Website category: restaurant
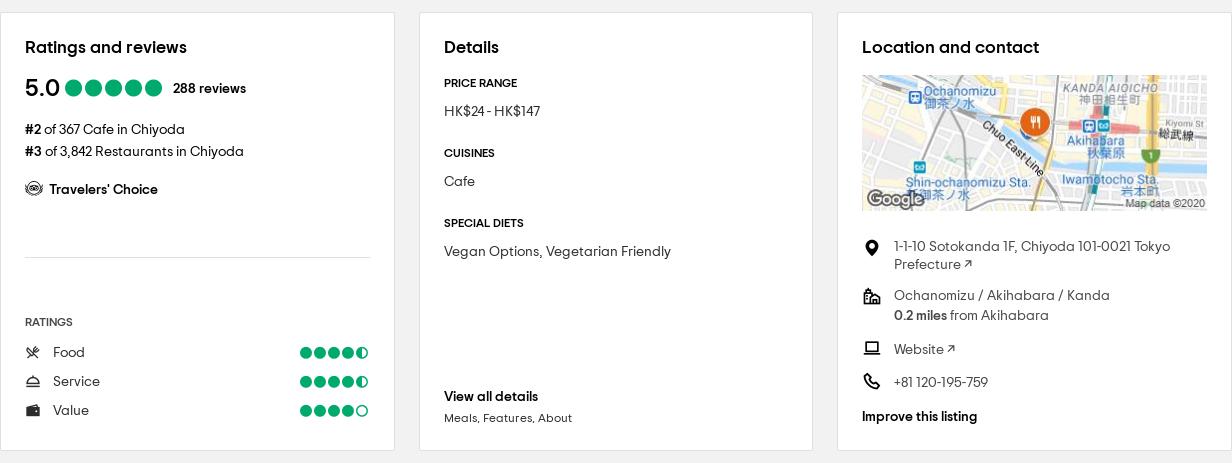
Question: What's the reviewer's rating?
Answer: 5.0

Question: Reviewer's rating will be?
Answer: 5.0

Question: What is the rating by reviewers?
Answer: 5.0

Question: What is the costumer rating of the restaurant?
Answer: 5.0

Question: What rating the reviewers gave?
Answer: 5.0

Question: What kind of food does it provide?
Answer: Cafe

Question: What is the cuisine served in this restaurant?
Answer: Cafe

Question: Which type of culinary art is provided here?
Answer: Cafe

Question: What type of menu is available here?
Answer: Cafe

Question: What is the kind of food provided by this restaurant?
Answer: Cafe

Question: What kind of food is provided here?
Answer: Cafe

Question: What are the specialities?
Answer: Cafe

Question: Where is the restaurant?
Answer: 1-1-10 Sotokanda 1F, Chiyoda 101-0021 Tokyo Prefecture

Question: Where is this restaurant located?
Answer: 1-1-10 Sotokanda 1F, Chiyoda 101-0021 Tokyo Prefecture

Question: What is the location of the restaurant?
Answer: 1-1-10 Sotokanda 1F, Chiyoda 101-0021 Tokyo Prefecture

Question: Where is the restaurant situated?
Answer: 1-1-10 Sotokanda 1F, Chiyoda 101-0021 Tokyo Prefecture

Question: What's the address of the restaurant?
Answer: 1-1-10 Sotokanda 1F, Chiyoda 101-0021 Tokyo Prefecture

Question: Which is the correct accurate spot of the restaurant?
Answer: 1-1-10 Sotokanda 1F, Chiyoda 101-0021 Tokyo Prefecture

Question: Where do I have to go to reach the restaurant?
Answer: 1-1-10 Sotokanda 1F, Chiyoda 101-0021 Tokyo Prefecture

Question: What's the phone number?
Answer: +81 120-195-759

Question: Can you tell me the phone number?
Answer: +81 120-195-759

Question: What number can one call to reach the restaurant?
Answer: +81 120-195-759

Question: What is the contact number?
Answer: +81 120-195-759

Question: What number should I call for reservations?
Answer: +81 120-195-759

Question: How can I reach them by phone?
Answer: +81 120-195-759